Field crop: maize
Growth stage: 2
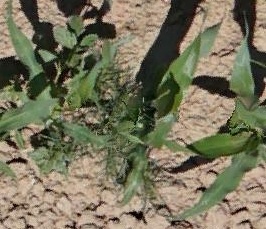
Species: maize